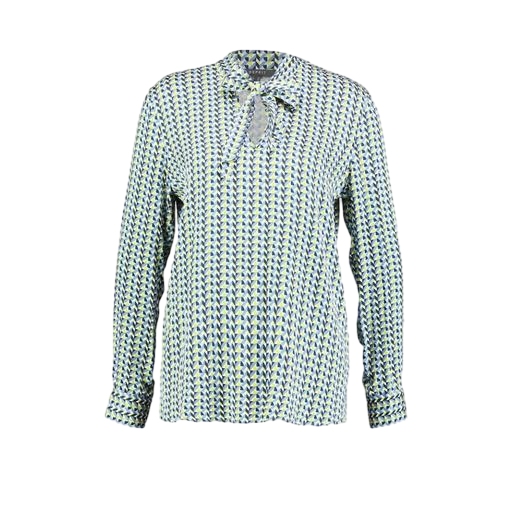
multicolor pussy-bow printed blouse, multicolor tie-neck shirt, multicolor chloé tie-neck blouse, white background